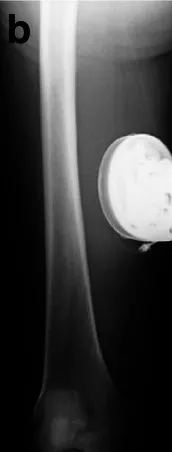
B; Radiograph showing the subcutaneous placement of the intrathecal baclofen pump device with associated catheter located in the right medial thigh. The catheter is seen passing superiorly from the device towards the right neck of femur.
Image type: radiology (x_ray)